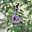
Label: 6